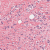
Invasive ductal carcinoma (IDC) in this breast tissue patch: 1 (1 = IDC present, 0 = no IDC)